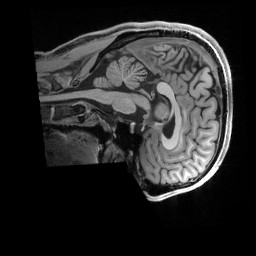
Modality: T1w
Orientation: sagittal
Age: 24
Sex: male
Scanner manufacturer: siemens
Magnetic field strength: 3 T
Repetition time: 2.5 s
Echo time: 0.00296 s